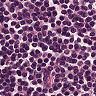
Metastatic tissue present: no